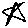
Label: star